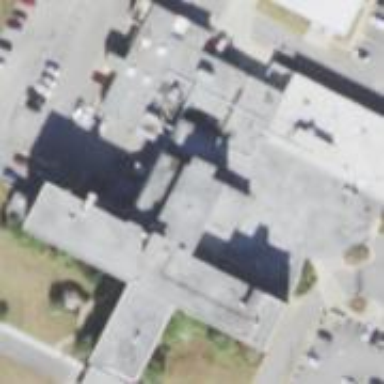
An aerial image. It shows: Hospital building.